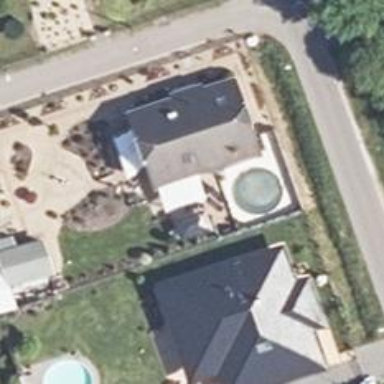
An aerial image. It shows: Hipped roof on residential building.